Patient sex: M
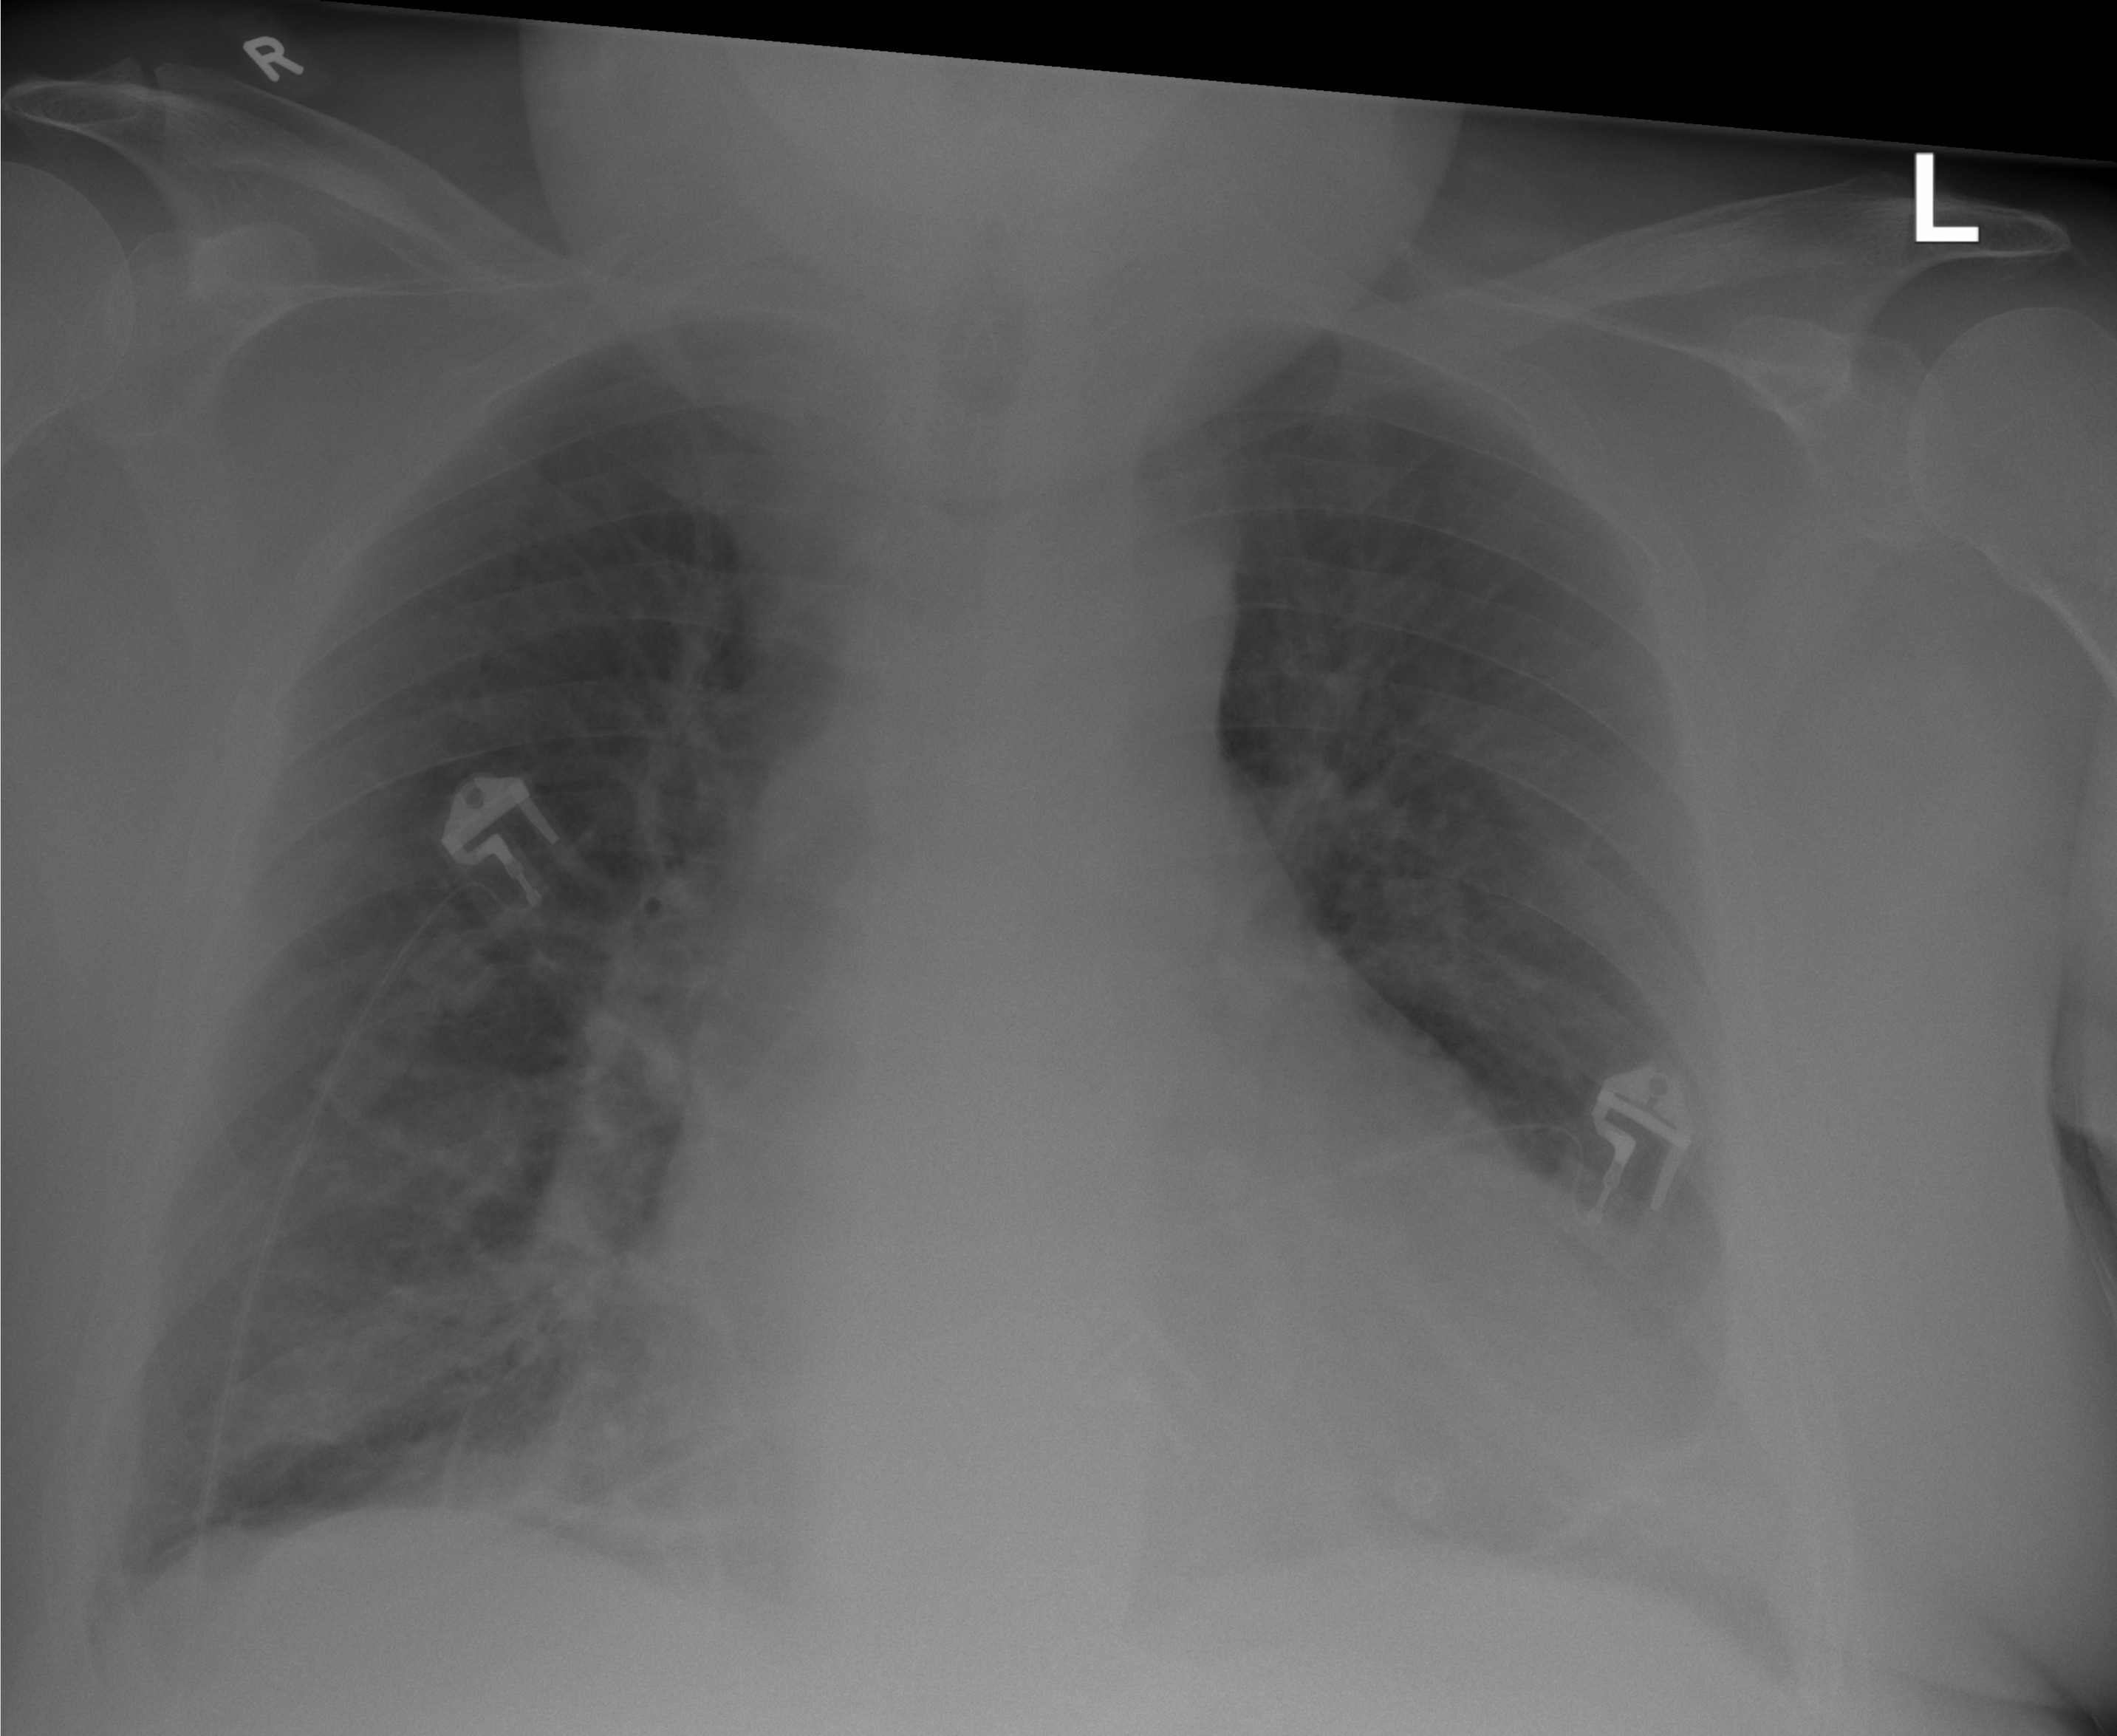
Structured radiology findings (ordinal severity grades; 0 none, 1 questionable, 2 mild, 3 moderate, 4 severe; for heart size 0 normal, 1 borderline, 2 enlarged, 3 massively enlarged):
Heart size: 3
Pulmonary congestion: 0
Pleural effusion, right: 0
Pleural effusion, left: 0
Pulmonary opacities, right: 2
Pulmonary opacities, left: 0
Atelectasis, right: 0
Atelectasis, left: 2